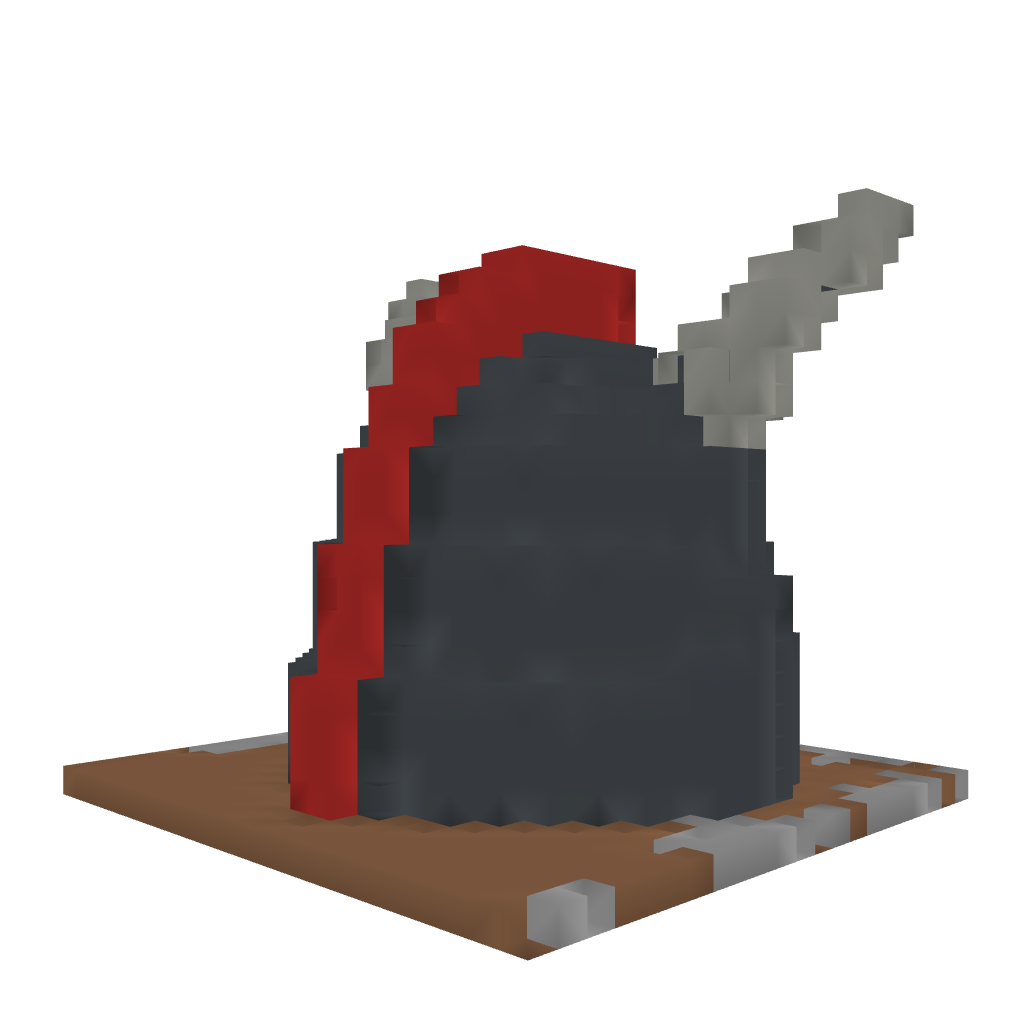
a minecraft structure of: Helmet Armor Shop